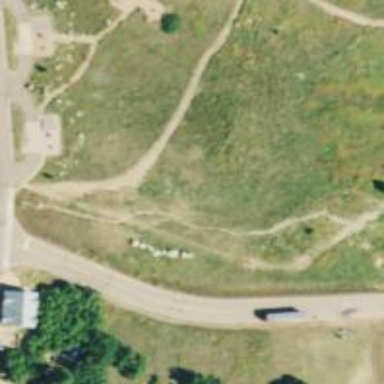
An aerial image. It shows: Path with excellent visibility for trail.